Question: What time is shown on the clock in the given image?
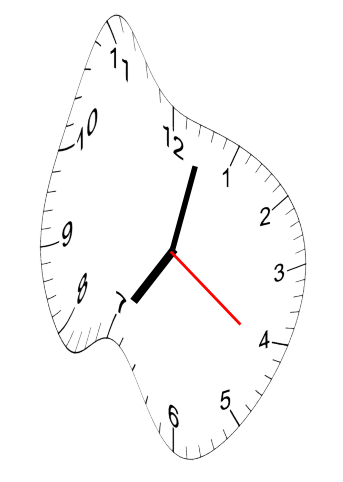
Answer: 07:02:21